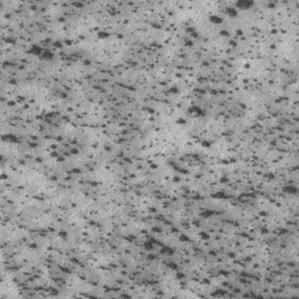
Label: frost